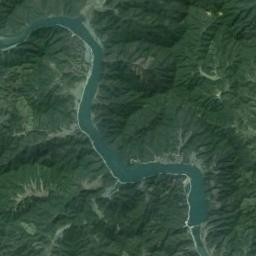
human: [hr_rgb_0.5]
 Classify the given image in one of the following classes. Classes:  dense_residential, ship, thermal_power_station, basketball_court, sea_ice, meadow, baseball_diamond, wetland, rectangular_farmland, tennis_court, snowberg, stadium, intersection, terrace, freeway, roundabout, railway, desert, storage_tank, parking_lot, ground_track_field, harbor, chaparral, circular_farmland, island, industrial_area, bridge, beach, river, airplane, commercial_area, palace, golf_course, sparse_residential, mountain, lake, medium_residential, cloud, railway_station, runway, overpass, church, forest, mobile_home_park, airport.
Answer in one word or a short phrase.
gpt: river